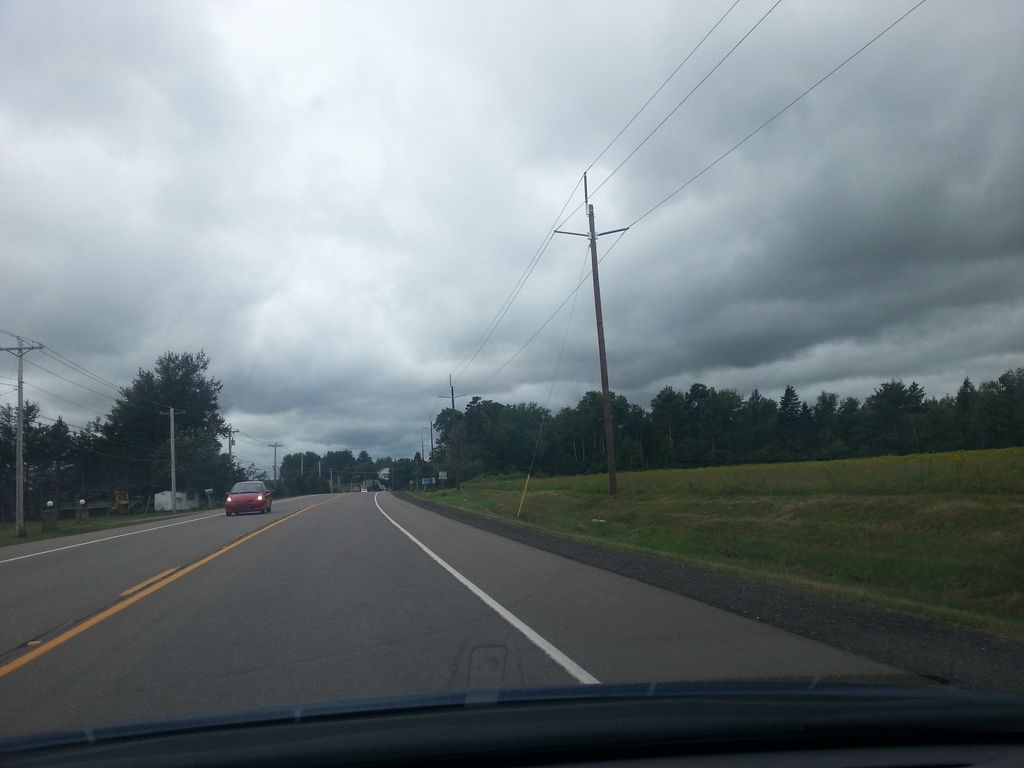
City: charlottetown